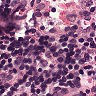
Metastatic tissue present: no